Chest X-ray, PA view. Patient: 56 years old, sex F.
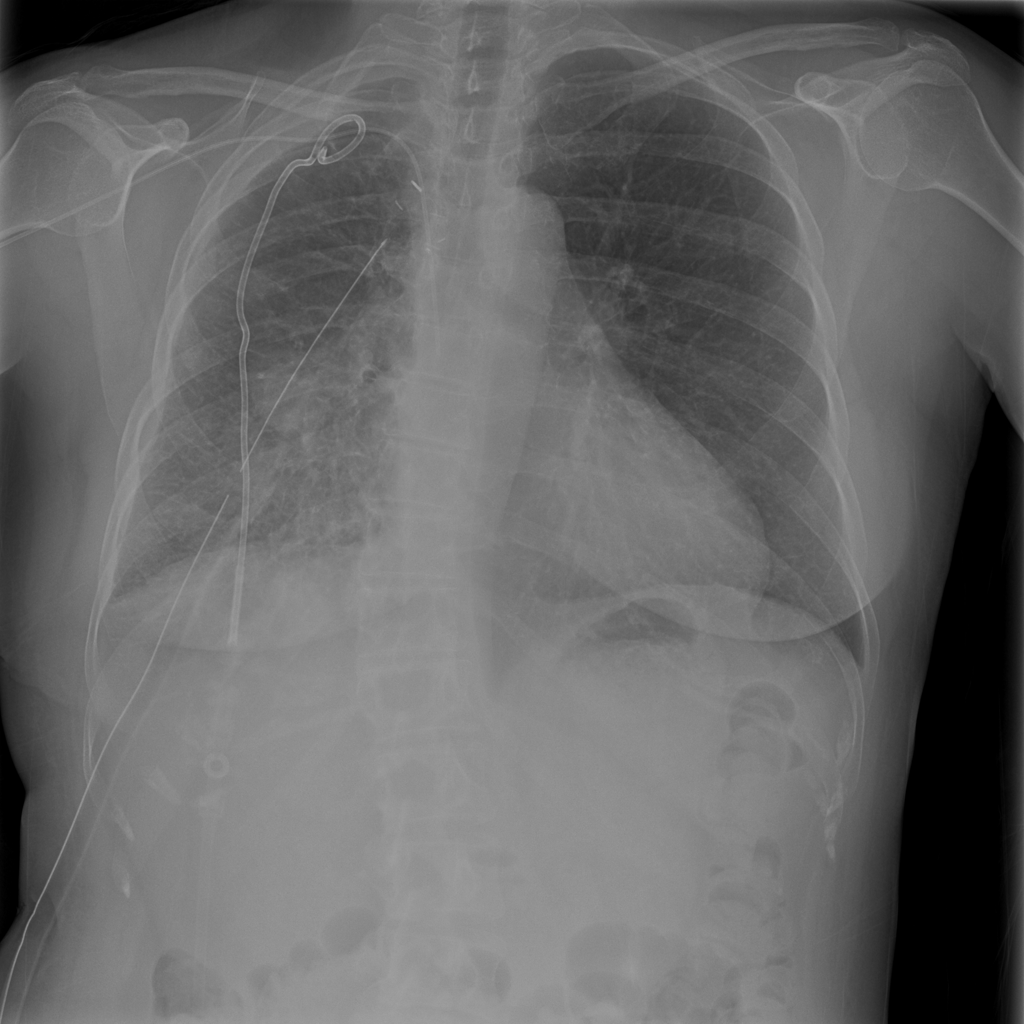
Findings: Infiltration, Pleural_Thickening